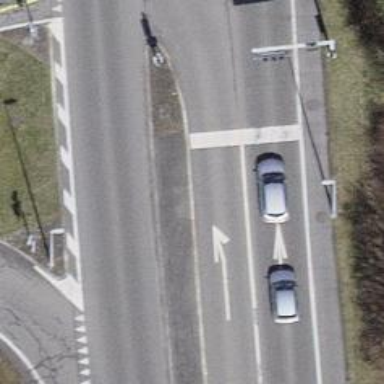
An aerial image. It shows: Road with traffic signals.